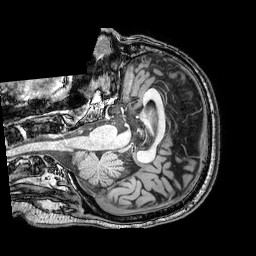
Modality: T1w
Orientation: axial
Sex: male
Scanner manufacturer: philips
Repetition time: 0.008195 s
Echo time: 0.00377 s